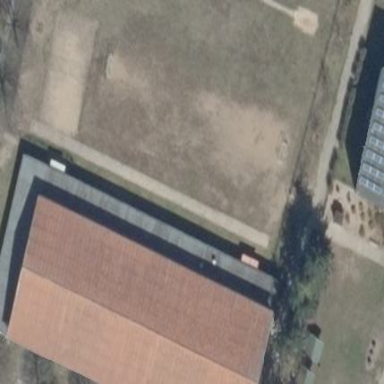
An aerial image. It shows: Sports centre with flat dimgray roof.